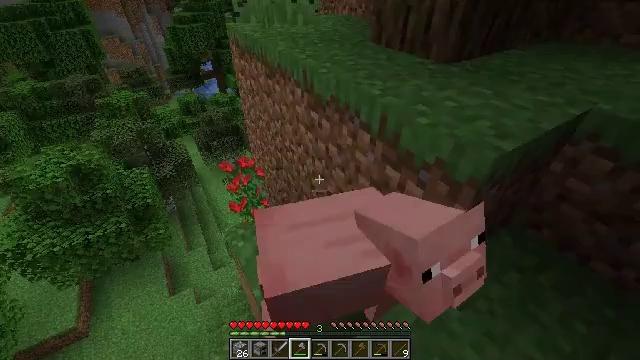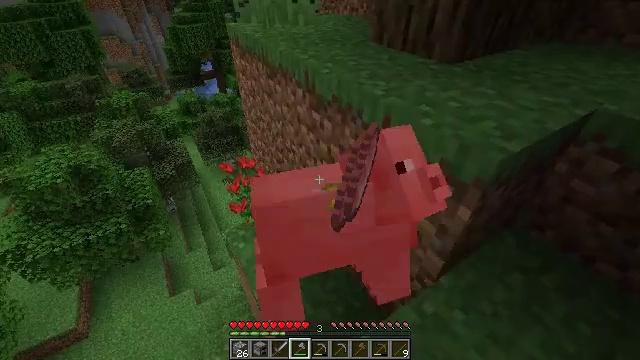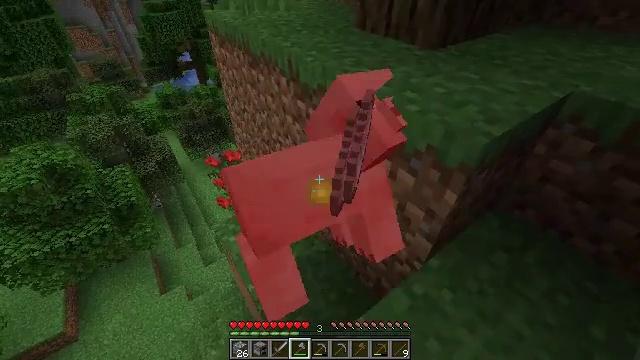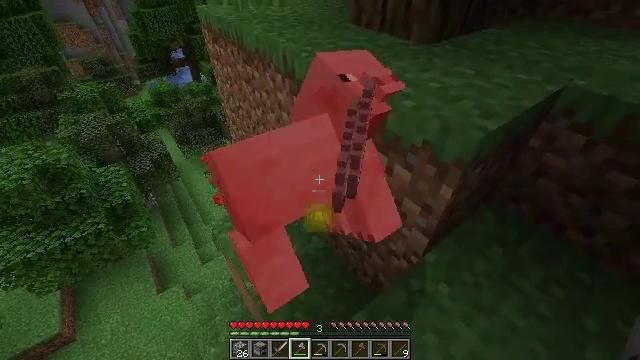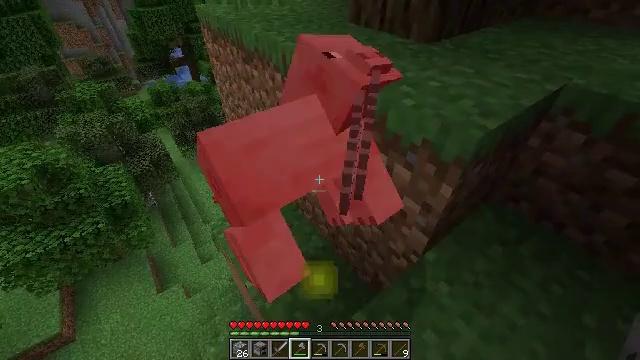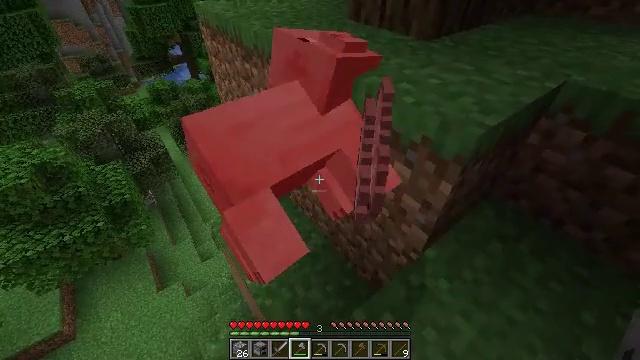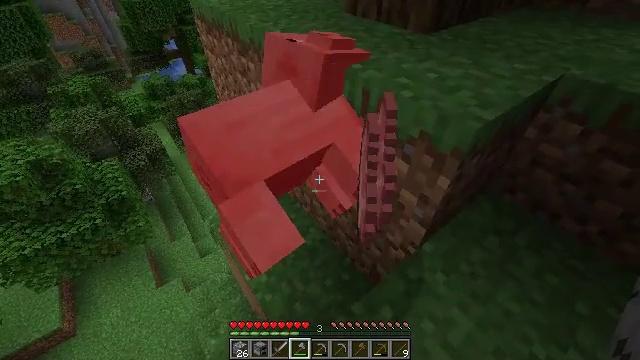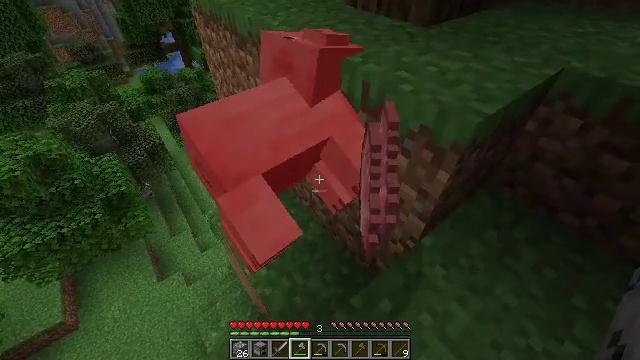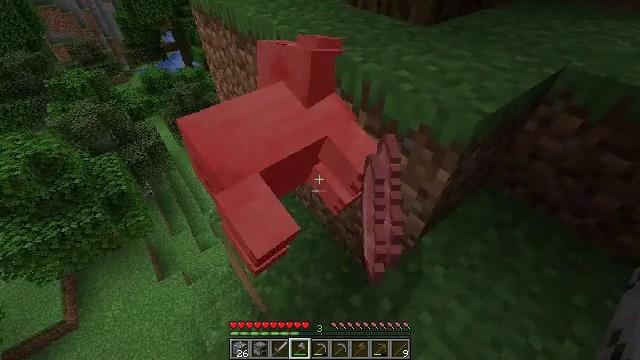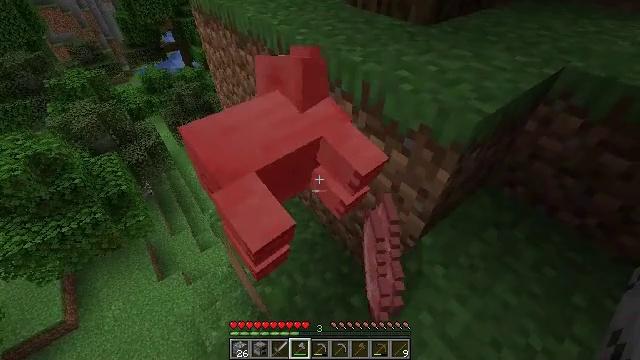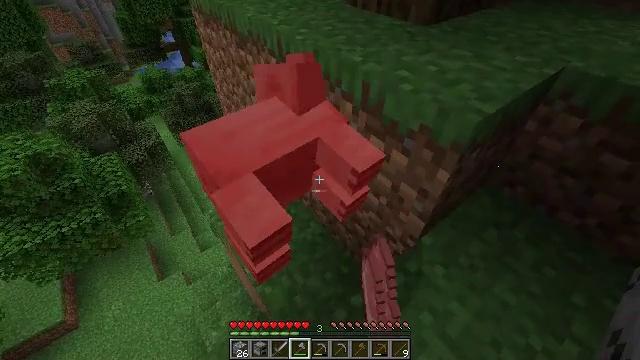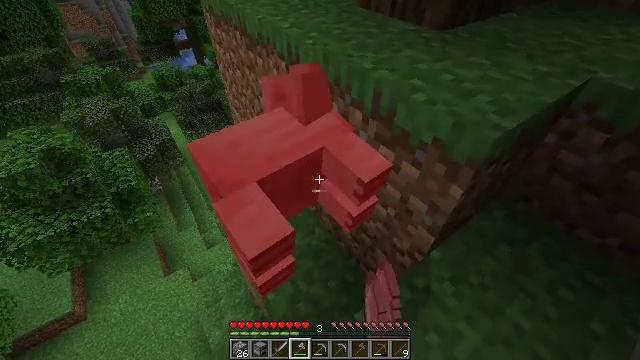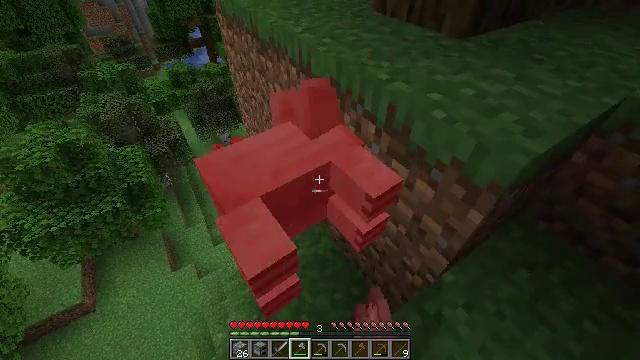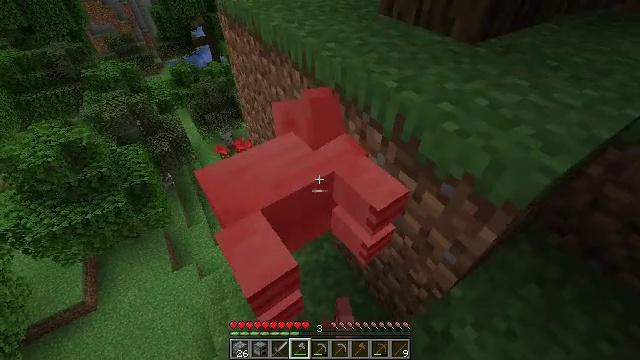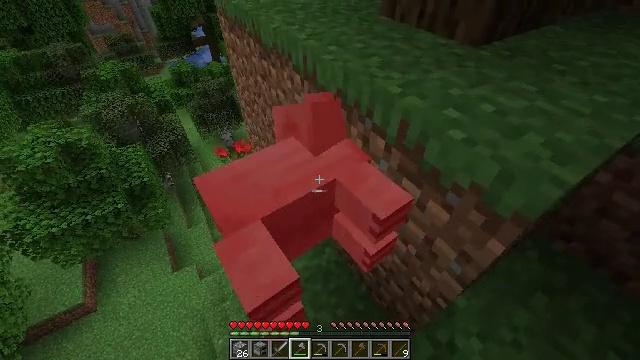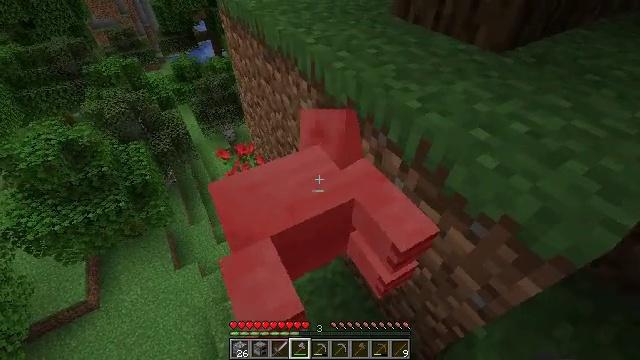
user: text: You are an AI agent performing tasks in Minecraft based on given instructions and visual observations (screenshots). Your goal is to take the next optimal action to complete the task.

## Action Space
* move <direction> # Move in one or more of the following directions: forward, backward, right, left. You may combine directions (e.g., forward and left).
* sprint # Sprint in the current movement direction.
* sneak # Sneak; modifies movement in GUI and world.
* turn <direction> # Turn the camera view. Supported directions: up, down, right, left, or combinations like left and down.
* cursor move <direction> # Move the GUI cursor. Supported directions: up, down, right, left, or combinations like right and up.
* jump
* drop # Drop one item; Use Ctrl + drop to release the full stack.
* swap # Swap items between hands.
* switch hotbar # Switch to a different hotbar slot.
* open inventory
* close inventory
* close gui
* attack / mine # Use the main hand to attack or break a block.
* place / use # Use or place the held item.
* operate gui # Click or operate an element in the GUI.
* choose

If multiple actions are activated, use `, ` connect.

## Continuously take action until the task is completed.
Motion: motion action
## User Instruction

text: Hunt a salmon.
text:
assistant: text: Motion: no_op
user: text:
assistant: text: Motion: turn right and down
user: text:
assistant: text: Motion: turn right
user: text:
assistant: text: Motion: no_op
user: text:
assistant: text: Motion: no_op
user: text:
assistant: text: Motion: turn down
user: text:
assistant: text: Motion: turn down
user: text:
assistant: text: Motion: no_op
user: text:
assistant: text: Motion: no_op
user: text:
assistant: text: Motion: no_op
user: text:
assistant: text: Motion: move forward, turn left
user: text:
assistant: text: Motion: move forward, turn left
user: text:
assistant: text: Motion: move forward
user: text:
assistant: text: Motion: move forward
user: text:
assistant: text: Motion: move forward
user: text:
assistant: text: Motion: turn left and down
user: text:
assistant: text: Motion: turn left and down
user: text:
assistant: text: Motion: turn left
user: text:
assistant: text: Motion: move right, turn left
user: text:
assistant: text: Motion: move right, turn left and up
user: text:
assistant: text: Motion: turn left and up
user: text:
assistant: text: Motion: turn left and up
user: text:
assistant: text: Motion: turn left and up
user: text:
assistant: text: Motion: turn left and up
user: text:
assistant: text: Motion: turn left and up
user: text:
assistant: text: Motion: turn left
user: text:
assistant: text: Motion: turn left
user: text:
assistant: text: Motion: turn left
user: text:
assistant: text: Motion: turn left
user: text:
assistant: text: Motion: turn left